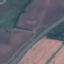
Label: Highway